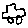
Label: car